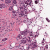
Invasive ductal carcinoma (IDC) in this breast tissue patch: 1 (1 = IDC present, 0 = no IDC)